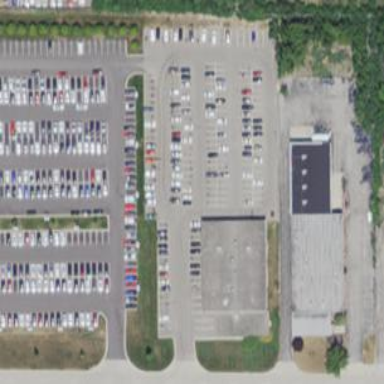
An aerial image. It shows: Parking area.